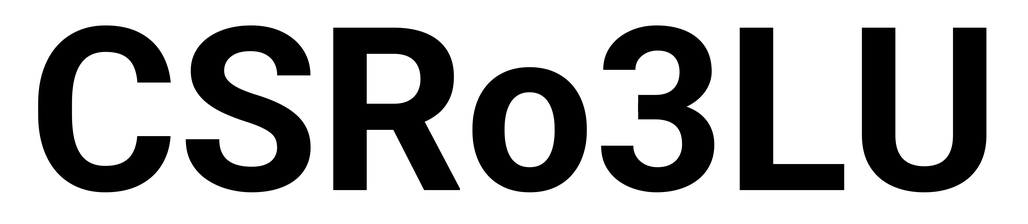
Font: Roboto_Bold